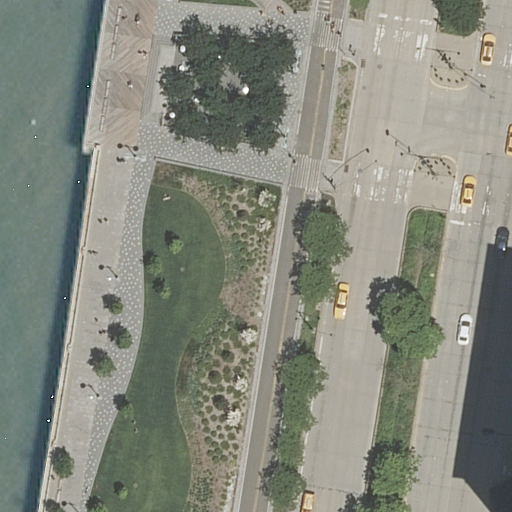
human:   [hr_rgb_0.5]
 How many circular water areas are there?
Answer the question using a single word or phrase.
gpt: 0

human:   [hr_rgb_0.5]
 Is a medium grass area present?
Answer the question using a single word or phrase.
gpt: yes

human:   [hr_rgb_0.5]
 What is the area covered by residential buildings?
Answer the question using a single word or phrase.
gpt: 0m2

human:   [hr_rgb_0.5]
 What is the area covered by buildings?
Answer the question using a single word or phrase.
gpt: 0m2

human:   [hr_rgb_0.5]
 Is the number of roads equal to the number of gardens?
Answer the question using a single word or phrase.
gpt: no

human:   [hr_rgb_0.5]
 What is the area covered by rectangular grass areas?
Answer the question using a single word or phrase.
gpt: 1337m2

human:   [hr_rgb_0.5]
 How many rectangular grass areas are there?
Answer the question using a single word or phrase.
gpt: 6

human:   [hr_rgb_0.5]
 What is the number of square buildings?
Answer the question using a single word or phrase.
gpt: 0

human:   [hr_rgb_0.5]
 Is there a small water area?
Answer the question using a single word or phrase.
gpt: no

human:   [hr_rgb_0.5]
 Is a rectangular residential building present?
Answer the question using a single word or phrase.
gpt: no

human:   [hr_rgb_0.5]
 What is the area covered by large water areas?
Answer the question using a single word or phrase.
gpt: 1591m2

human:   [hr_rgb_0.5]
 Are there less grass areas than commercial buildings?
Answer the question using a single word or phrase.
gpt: no

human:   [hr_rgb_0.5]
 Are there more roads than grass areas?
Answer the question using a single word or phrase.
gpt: yes

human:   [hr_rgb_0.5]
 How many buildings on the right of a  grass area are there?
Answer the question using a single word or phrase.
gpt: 0

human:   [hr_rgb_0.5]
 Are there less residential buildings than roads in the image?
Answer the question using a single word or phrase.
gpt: yes

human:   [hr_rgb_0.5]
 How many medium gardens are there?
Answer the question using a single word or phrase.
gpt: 0

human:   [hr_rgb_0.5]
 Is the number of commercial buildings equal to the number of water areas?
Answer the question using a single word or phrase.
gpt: no

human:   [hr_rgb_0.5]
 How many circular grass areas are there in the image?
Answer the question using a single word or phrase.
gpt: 0

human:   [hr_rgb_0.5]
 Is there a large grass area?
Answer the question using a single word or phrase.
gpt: yes

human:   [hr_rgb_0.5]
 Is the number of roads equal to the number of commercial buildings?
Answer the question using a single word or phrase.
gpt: no

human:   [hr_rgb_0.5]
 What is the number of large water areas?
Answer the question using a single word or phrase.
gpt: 1

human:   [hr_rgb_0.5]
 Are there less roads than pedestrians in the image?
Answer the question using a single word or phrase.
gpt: no

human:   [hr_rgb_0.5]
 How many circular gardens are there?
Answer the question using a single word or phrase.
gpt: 0

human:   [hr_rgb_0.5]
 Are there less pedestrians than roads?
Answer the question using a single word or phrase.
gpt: yes

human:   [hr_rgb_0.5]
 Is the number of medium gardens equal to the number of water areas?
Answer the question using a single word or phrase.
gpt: no

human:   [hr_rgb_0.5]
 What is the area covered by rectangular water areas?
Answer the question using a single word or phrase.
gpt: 0m2

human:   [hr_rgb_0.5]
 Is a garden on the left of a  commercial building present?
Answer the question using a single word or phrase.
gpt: no

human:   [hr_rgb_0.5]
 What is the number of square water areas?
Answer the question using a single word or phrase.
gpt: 0

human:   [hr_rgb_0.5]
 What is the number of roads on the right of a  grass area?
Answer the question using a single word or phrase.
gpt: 13

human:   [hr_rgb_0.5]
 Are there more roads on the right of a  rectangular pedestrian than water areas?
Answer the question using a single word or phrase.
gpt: no

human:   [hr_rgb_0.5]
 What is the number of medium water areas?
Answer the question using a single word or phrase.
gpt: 0

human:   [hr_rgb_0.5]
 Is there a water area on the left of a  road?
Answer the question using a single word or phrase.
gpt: yes

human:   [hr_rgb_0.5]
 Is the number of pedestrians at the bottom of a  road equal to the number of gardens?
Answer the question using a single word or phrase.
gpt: no

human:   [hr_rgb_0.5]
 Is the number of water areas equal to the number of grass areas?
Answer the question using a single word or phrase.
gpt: no

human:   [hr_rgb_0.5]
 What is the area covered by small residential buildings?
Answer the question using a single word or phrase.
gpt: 0m2

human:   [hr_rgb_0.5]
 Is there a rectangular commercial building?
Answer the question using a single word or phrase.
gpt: no